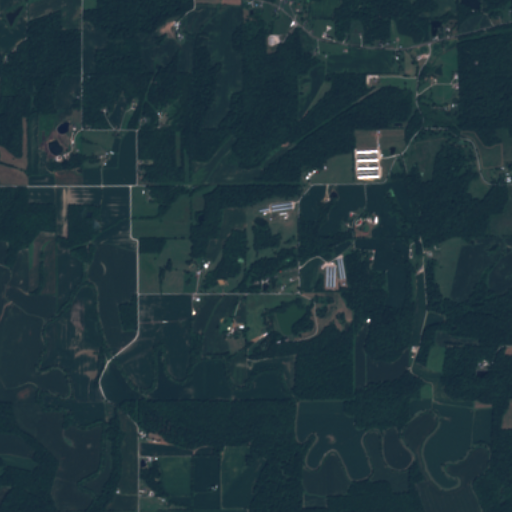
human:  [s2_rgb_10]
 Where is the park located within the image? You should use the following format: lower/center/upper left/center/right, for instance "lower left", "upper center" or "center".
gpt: The park is located in the upper center of the image.
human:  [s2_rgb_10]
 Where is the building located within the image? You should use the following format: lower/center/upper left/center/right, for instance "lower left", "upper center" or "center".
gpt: The building is located in the upper right of the image.
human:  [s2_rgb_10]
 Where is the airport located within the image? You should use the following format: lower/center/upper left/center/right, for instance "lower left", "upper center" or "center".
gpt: There is no airport in the image.